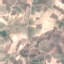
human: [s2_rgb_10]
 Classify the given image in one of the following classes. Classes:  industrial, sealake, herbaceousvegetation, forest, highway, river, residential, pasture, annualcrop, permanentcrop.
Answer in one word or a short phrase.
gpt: PermanentCrop